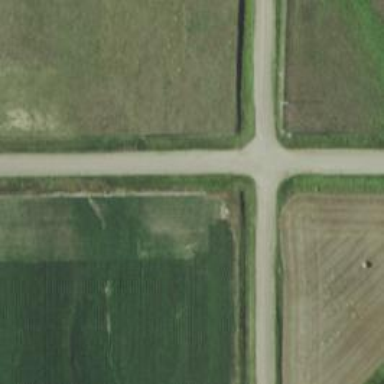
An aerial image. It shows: Unclassified road.